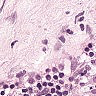
Metastatic tissue present: no